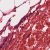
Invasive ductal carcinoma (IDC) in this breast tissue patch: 0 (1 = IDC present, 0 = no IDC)